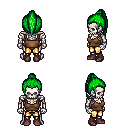
a pixel art fantasy rpg character, male body template, skeleton, brown pirate shirt, gold greaves, green long topknot hairstyle, maroon shoes, four views (front, back, left, right), 2x2 character sprite sheet, small pixel art, hard edges, no anti-aliasing